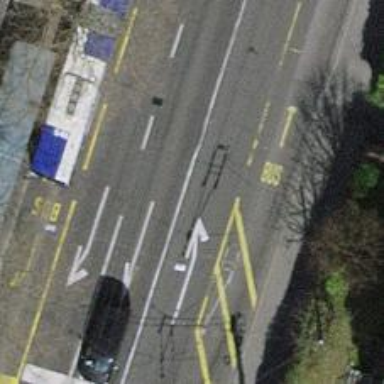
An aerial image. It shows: Bus stop for trolleybuses with designated stop position for public transport.